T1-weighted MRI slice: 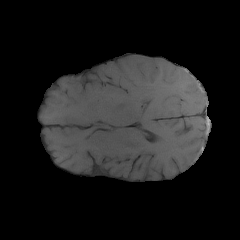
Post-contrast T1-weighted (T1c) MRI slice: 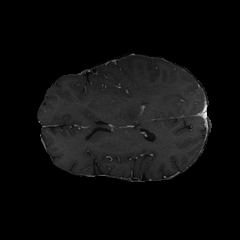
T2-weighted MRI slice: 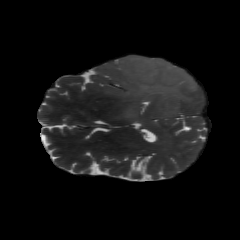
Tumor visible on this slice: yes